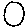
Label: circle